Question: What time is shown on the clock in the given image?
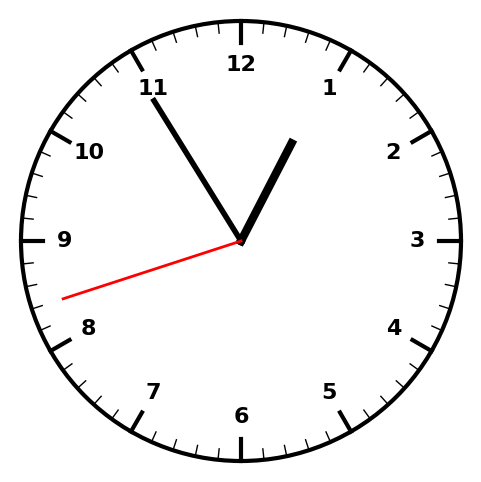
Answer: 12:54:42